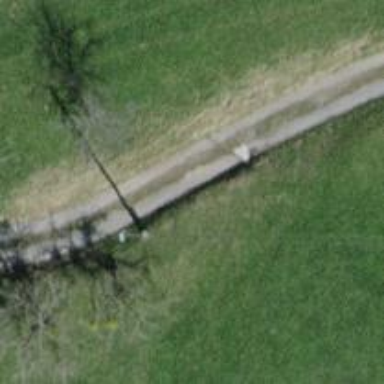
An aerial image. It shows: Power pole.